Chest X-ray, AP view. Patient: 48 years old, sex F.
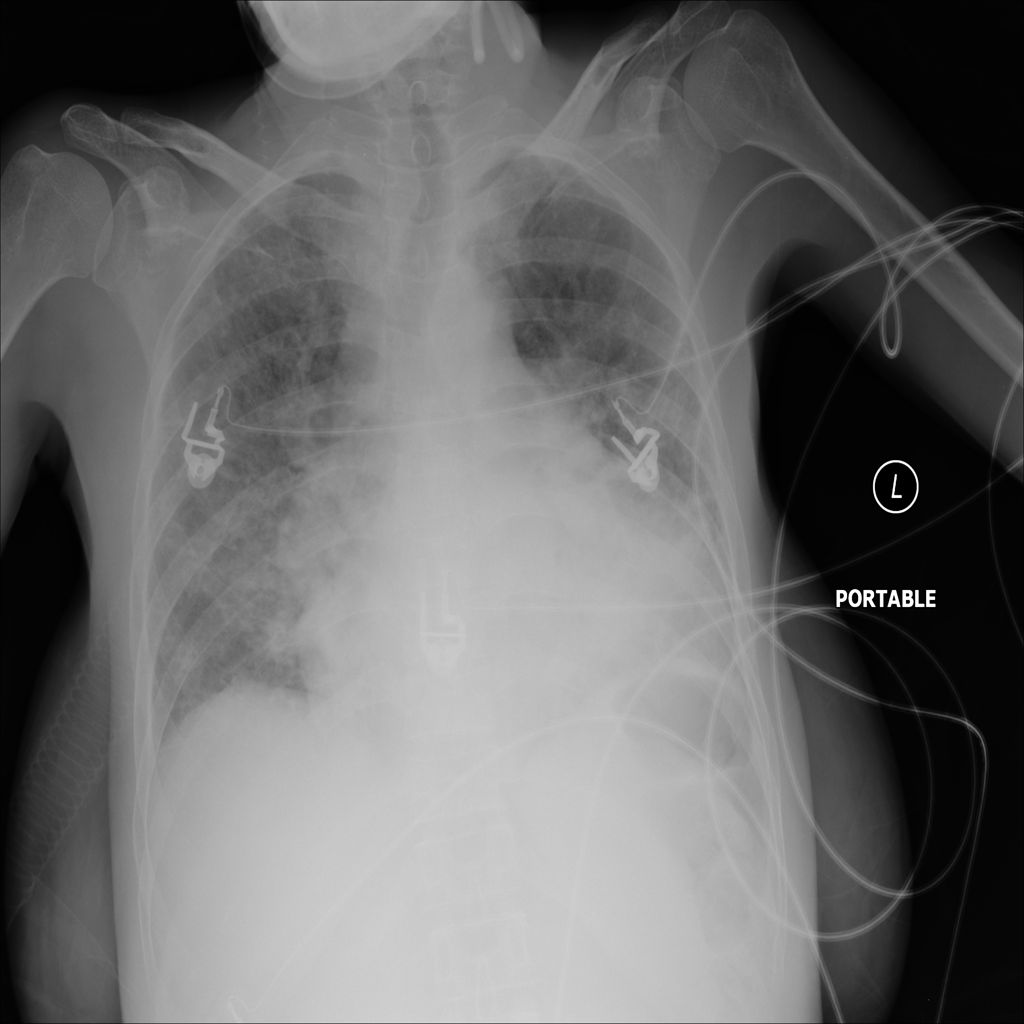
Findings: Effusion